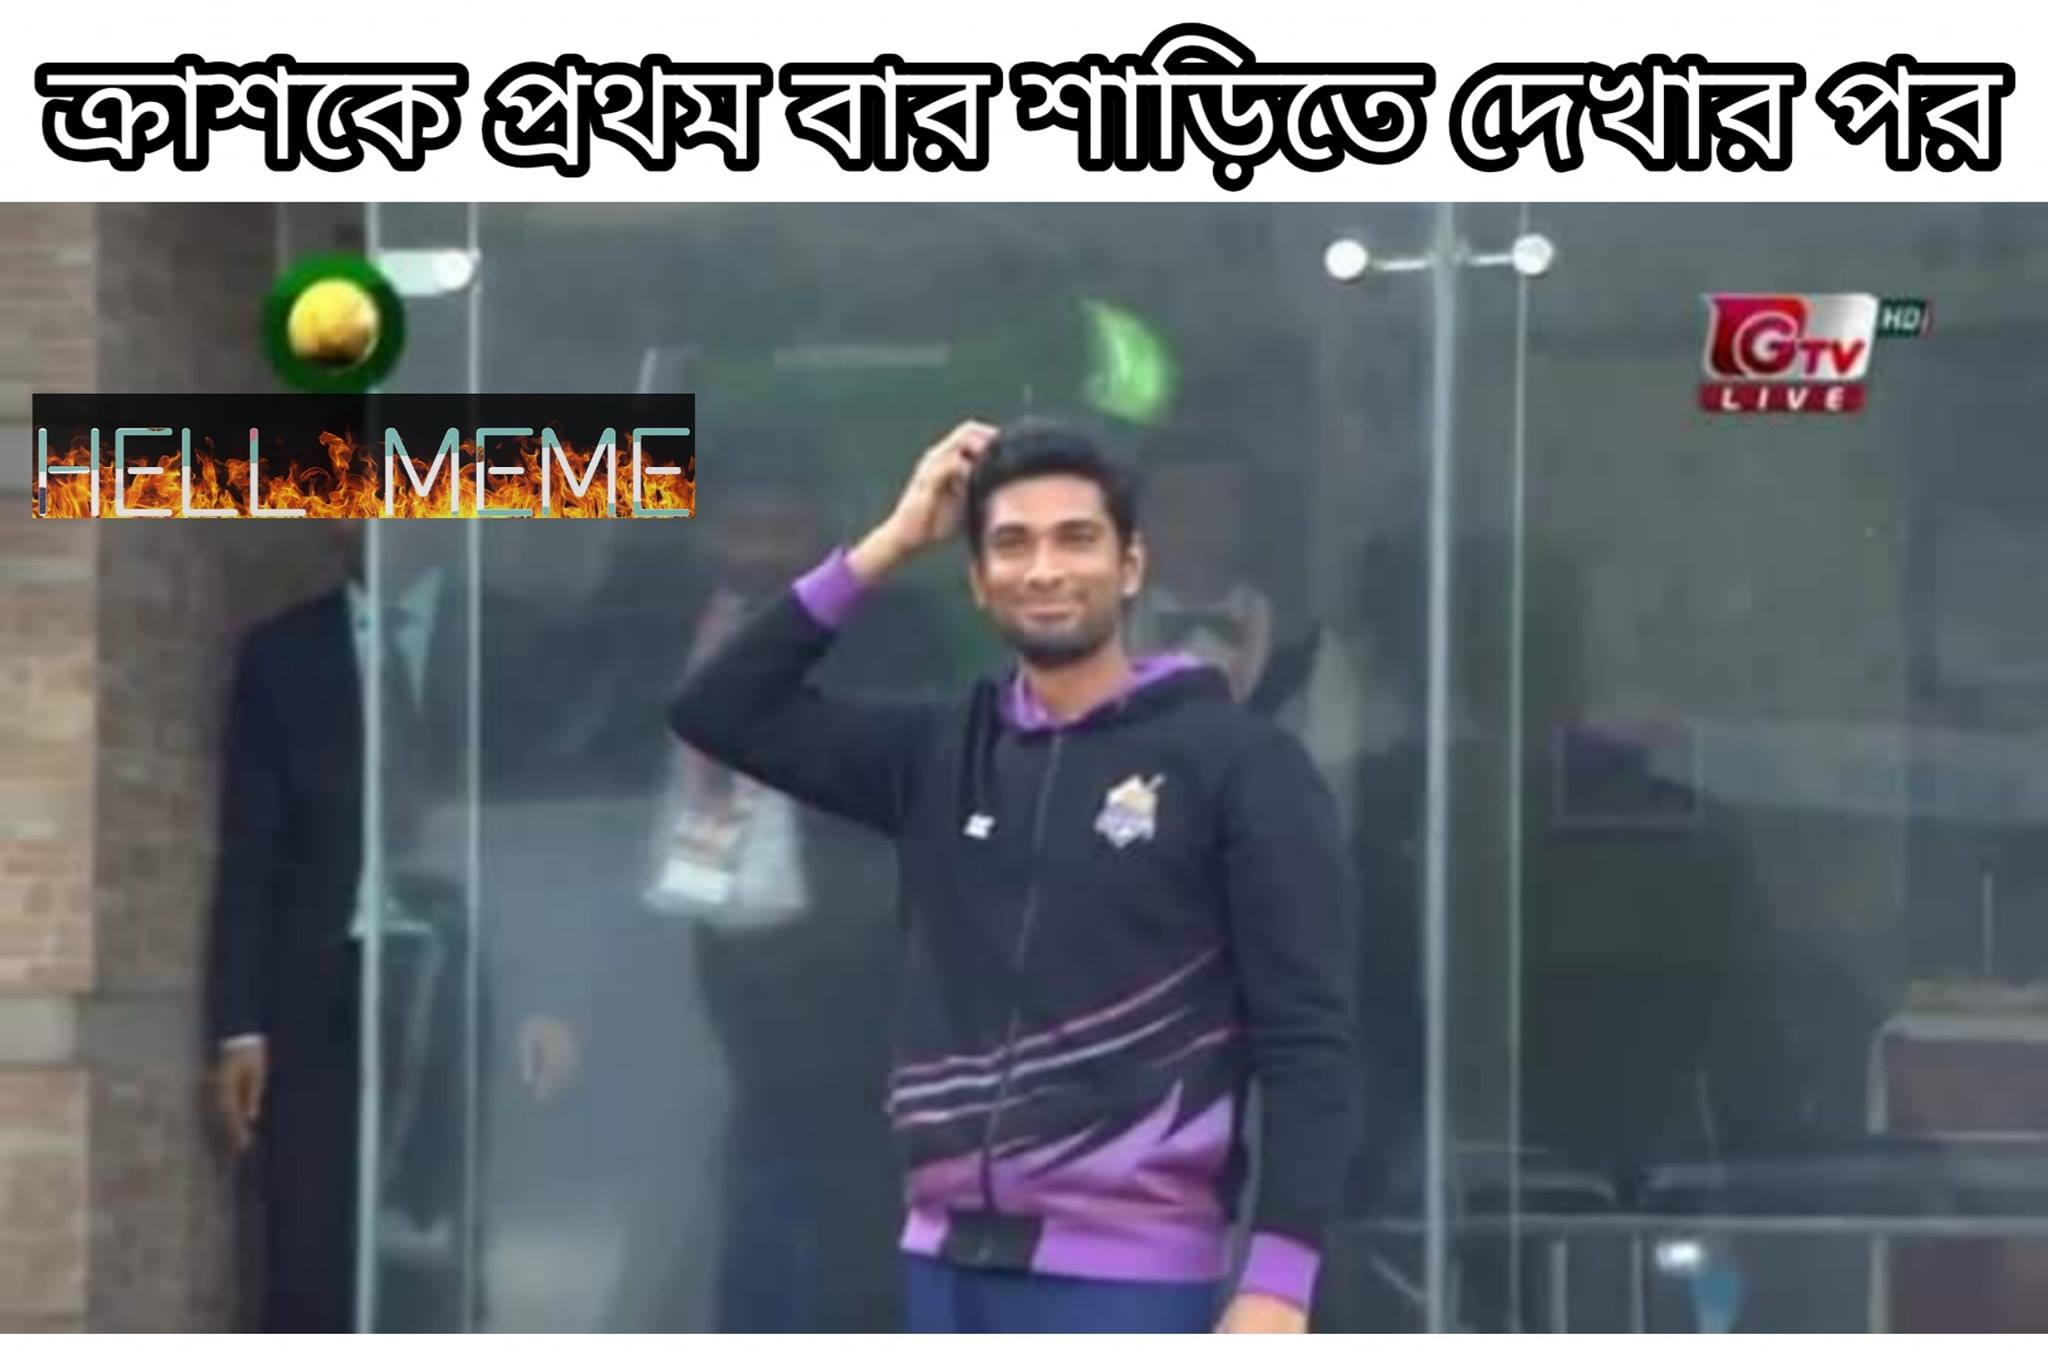
Caption: ক্রাশকে প্রথমবার শাড়িতে দেখার পর
Label: non-hate